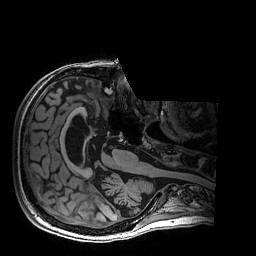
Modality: T1w
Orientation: axial
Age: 67
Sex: female
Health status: healthy
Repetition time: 2.53 s
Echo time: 0.0034 s